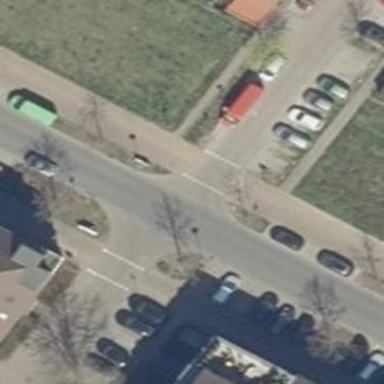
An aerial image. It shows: Residential road with separate sidewalks on both sides.